Field crop: tomato
Growth stage: 2
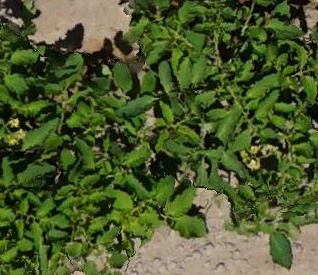
Species: tomato